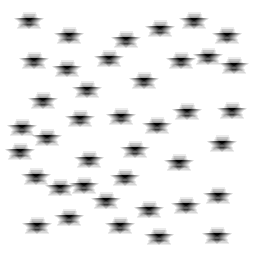
Squares: 0
Triangles: 0
Stars: 40
Total shapes: 40